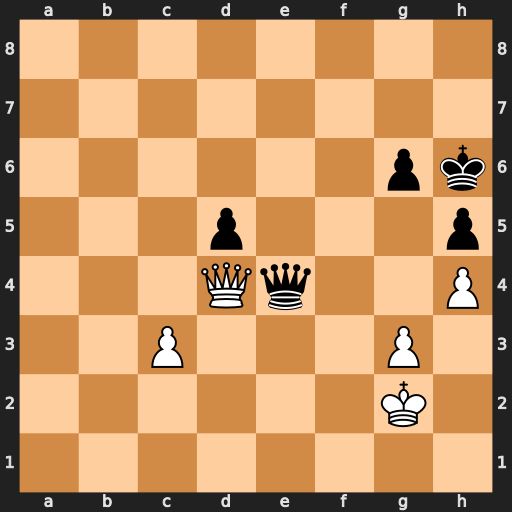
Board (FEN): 8/8/6pk/3p3p/3Qq2P/2P3P1/6K1/8
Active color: w
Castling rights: -
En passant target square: -
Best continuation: Qxe4 dxe4 Kf2 g5 Ke3